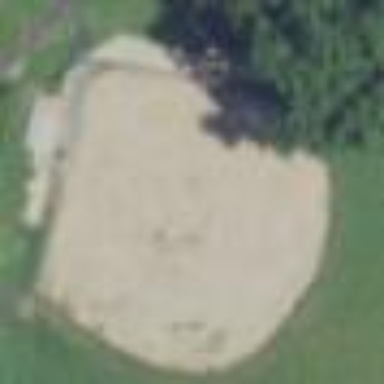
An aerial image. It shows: Baseball pitch for leisure and sports activities.